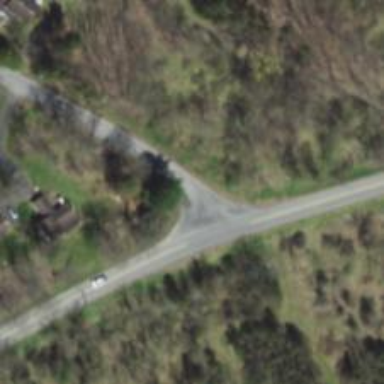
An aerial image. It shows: Stop road.